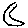
Label: moon